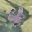
Label: 4